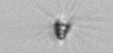
Label: Calciopappus